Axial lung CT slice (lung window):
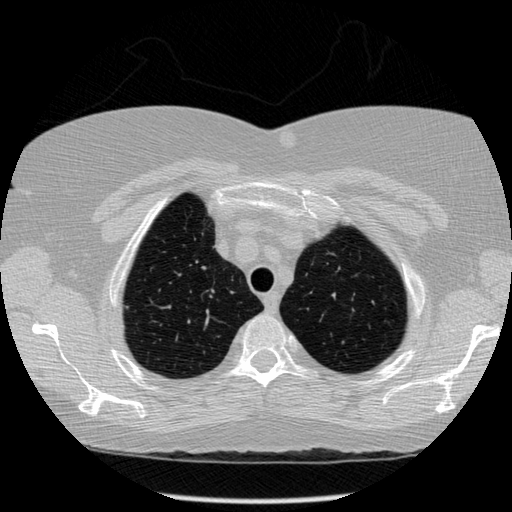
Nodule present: no